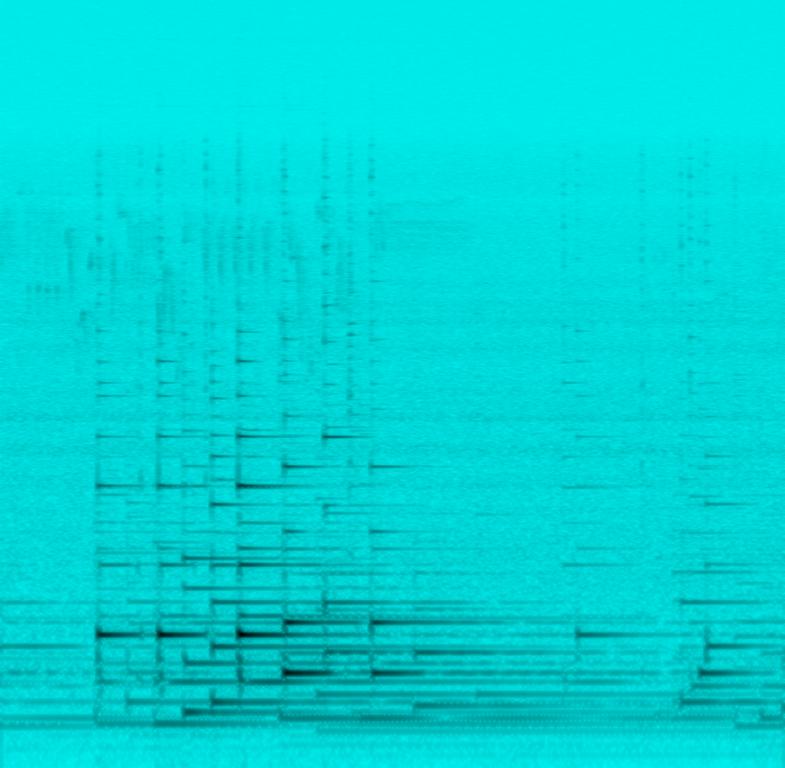
This song features a harp playing the main melody. This melody is calming and relaxing. This song can be played in a meditation center. There are no other instruments in this song. There are no voices in this song.